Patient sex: M
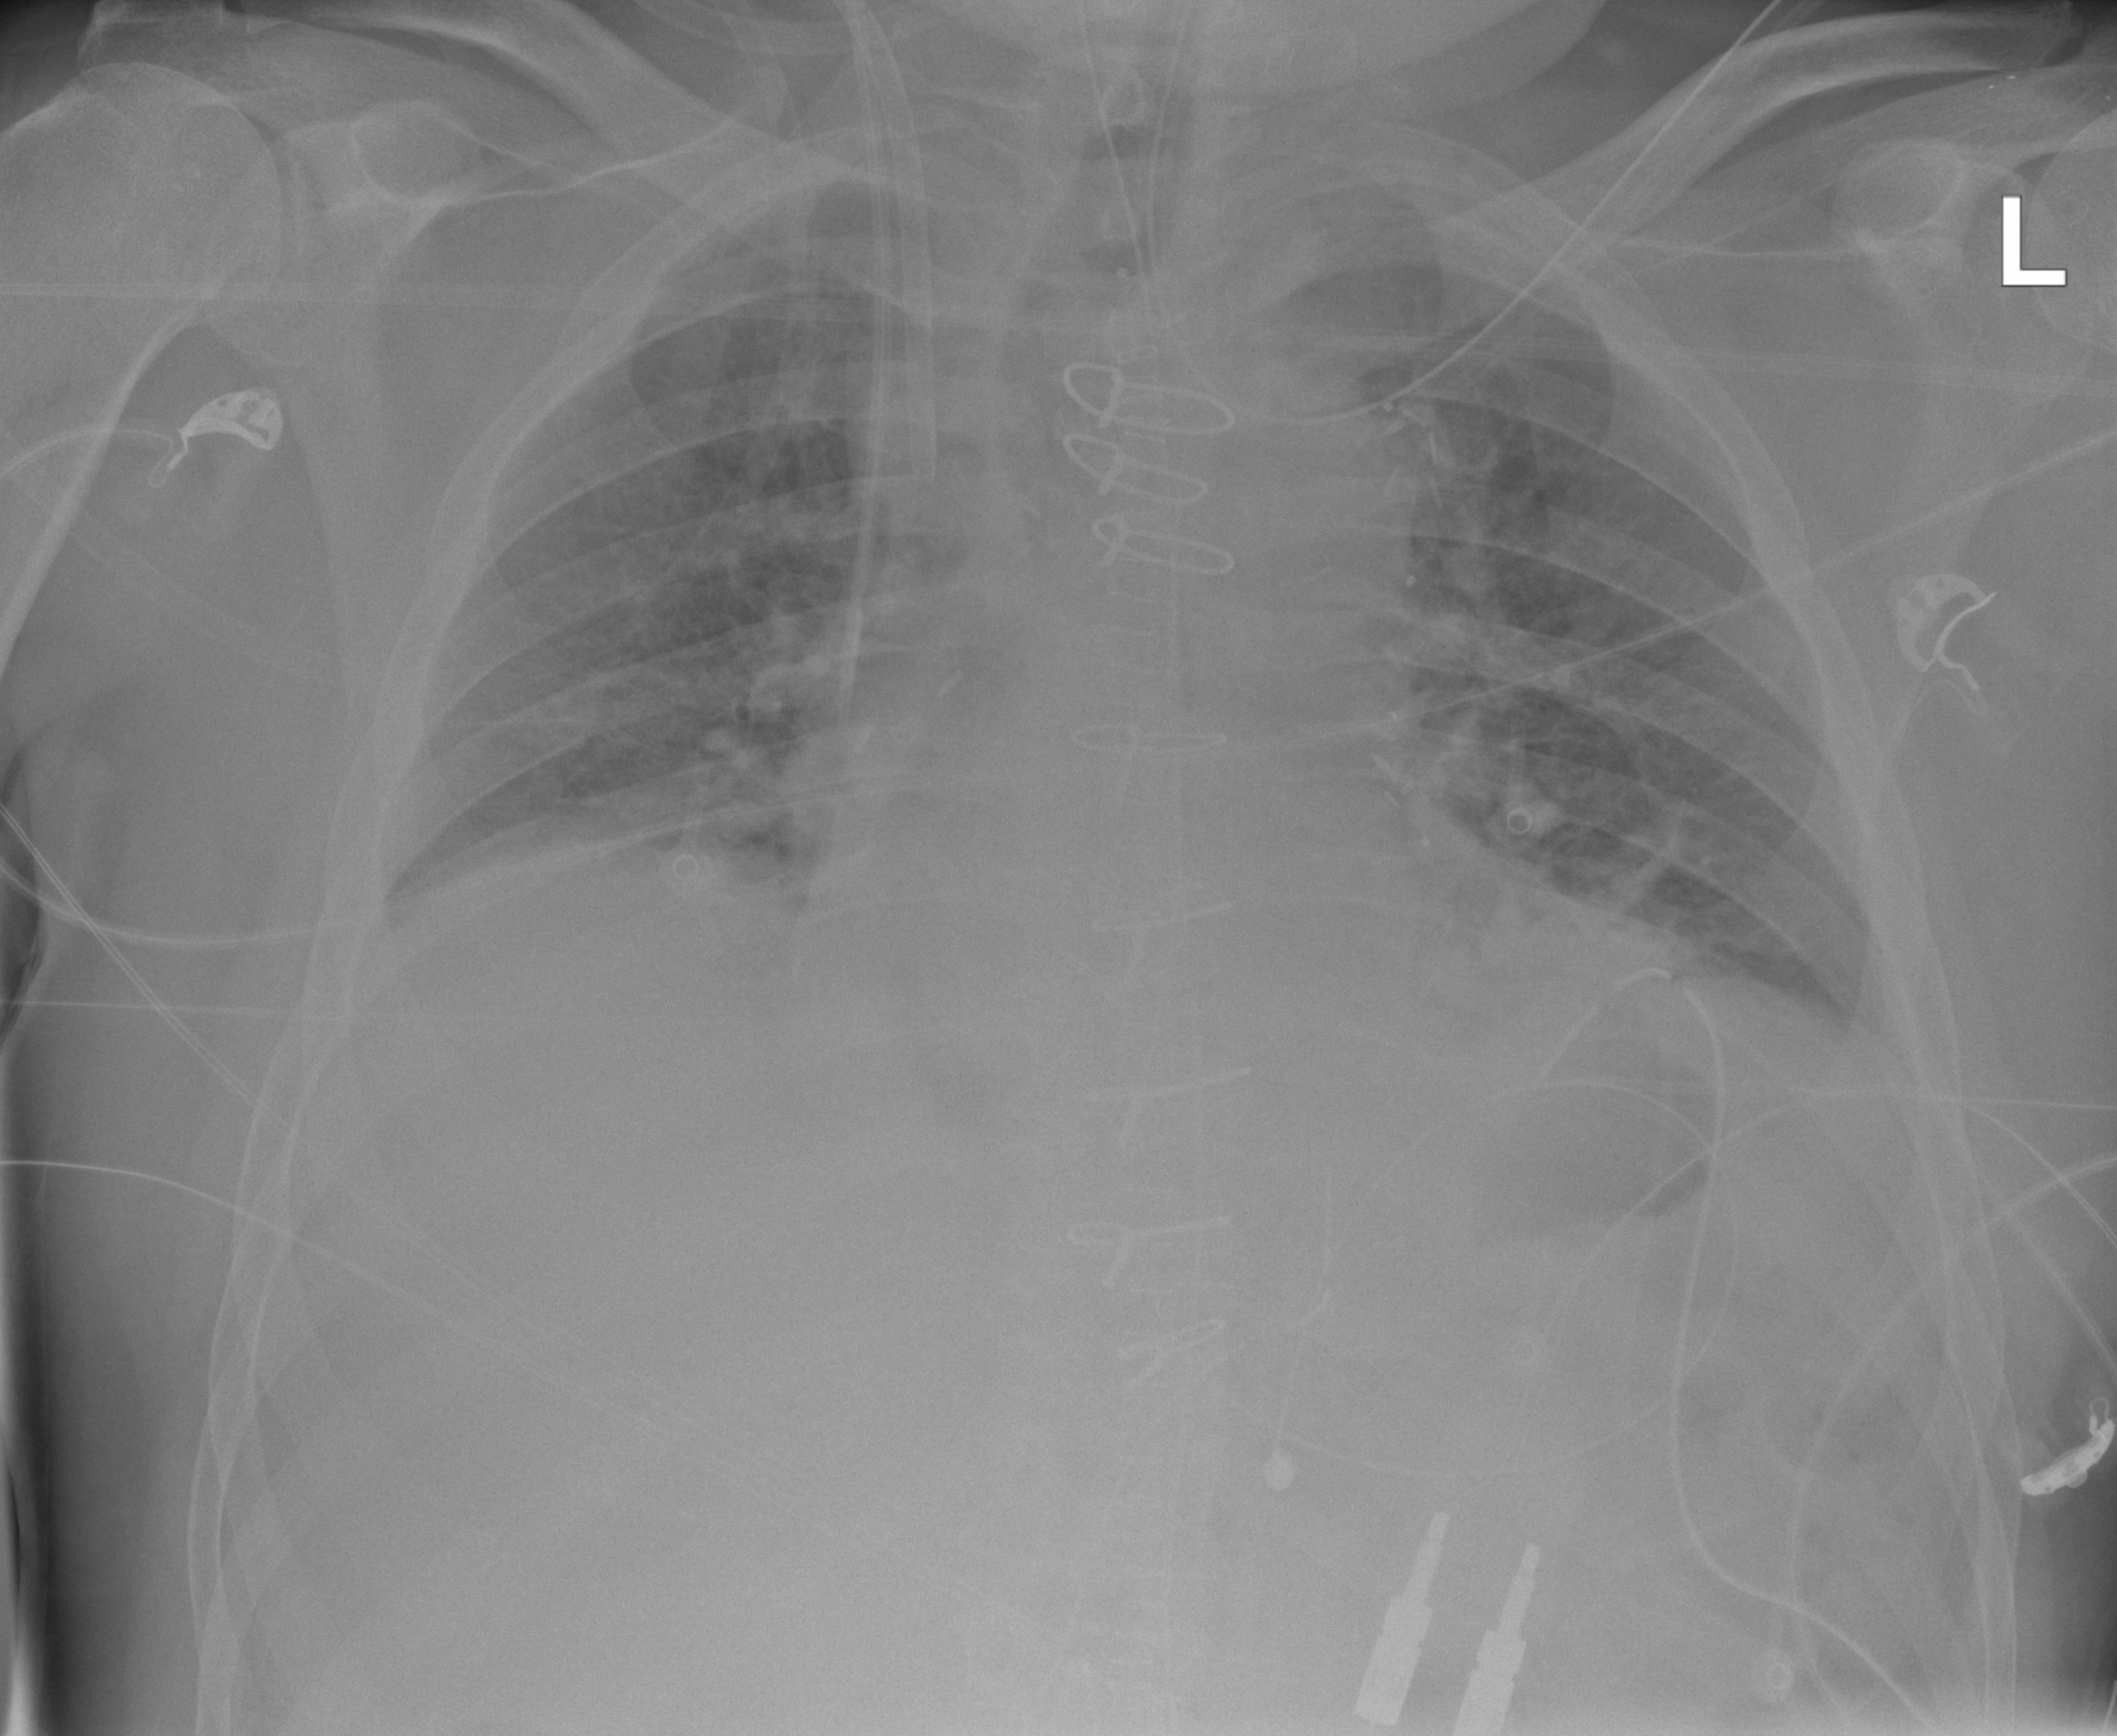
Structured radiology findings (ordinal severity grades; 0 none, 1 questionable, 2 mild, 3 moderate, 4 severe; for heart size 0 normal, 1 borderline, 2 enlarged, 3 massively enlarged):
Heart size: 2
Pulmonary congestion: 2
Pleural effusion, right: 0
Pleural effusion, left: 0
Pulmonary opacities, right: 0
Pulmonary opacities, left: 0
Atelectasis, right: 2
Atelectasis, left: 2